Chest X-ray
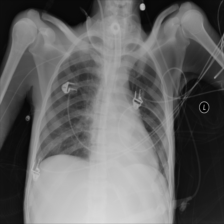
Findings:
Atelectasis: positive
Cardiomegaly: negative
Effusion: negative
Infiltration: positive
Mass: negative
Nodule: negative
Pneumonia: negative
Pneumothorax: negative
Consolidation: negative
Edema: negative
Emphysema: negative
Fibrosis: negative
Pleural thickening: negative
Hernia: negative